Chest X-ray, PA view. Patient: 63 years old, sex M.
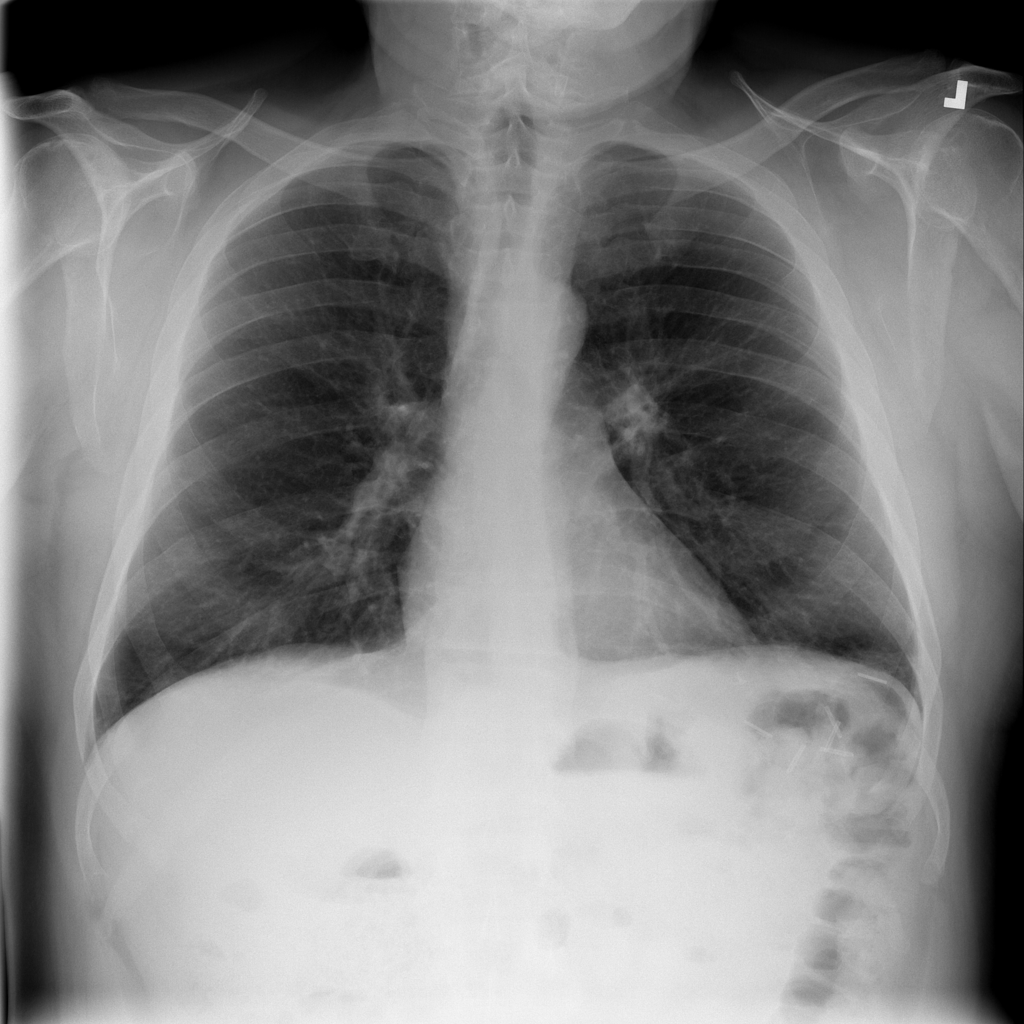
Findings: No Finding